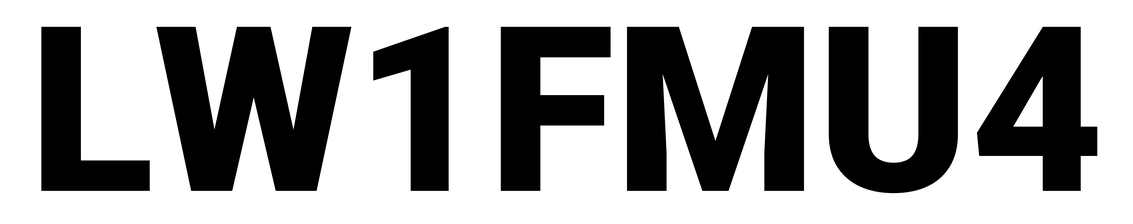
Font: Roboto_Black